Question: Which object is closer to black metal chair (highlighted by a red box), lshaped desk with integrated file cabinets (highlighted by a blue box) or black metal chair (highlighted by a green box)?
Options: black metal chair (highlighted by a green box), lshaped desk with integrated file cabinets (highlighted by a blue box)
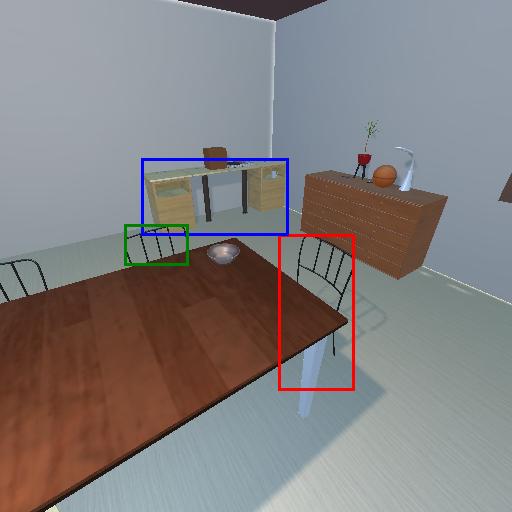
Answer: black metal chair (highlighted by a green box)